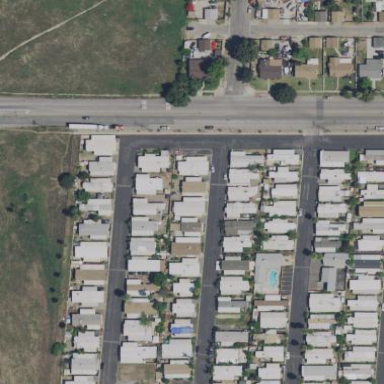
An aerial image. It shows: Residential area designated for trailer park. The area is enclosed by wall.